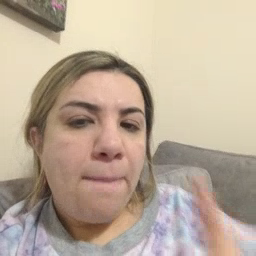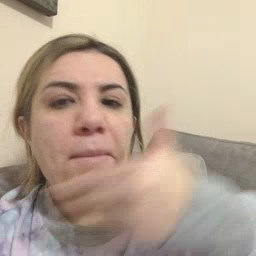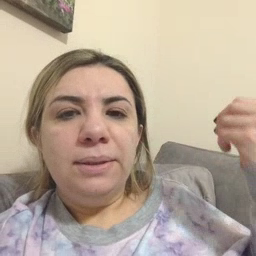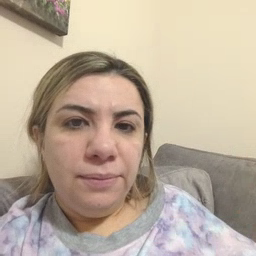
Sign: better